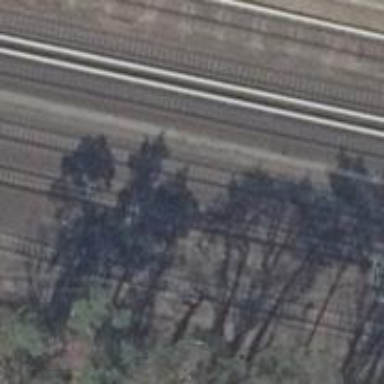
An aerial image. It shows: Railway switch with the turnout on the left side.